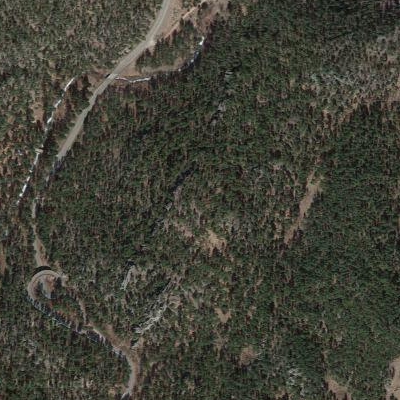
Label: Forest